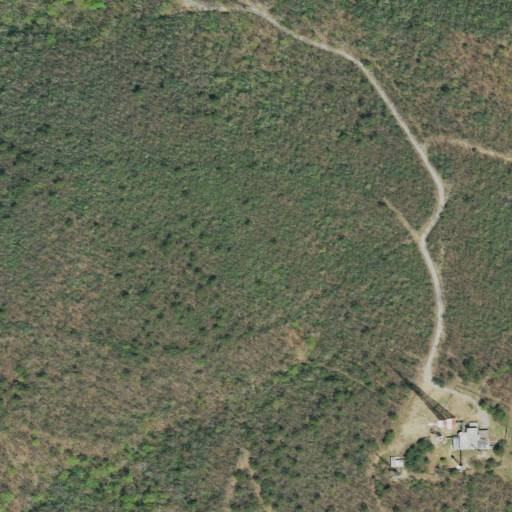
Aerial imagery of mountain in South Carolina named Hogback Mountain containing mixed forest, deciduous forest, and medium intensity development